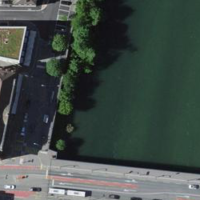
EUNIS habitat code: 15
Species observed at this site:
Corvus corone
Motacilla cinerea
Cyanistes caeruleus
Anas platyrhynchos
Troglodytes troglodytes
Chloris chloris
Streptopelia decaocto
Fringilla coelebs
Anthus pratensis
Turdus merula
Chroicocephalus ridibundus
Alnus incana
Phylloscopus proregulus
Poecile palustris
Phylloscopus collybita
Phalacrocorax carbo
Parus major
Erithacus rubecula
Mergus merganser
Geum urbanum
Sitta europaea
Columba livia
Motacilla alba